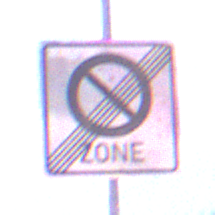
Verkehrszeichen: EndeEingeschraenktesHalteverbotZone
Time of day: Night
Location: Outdoor (Urban)
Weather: PartlyCloudy
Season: NotSpecified
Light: Artificial